Question: I know you can get frame widgets to expand and fill all of the area available to them in their container via these commands: 'frameName.pack(fill = 'both', expand = True)'
What would do the same for a text's font size? Currently my text is an attribute of a label widget. The label widget's parent is 'frameName'.
I guess I could define my own function to call 'labelName.config(fontsize = N)' to update the font size as the frame get's bigger, but I'm not sure how to correlate them.
This is what my program looks like right now:
Each of those blocks is a frame widget. I'd like the text to expand to fill up in some capacity the frame, and respond to resizing of the window as well.
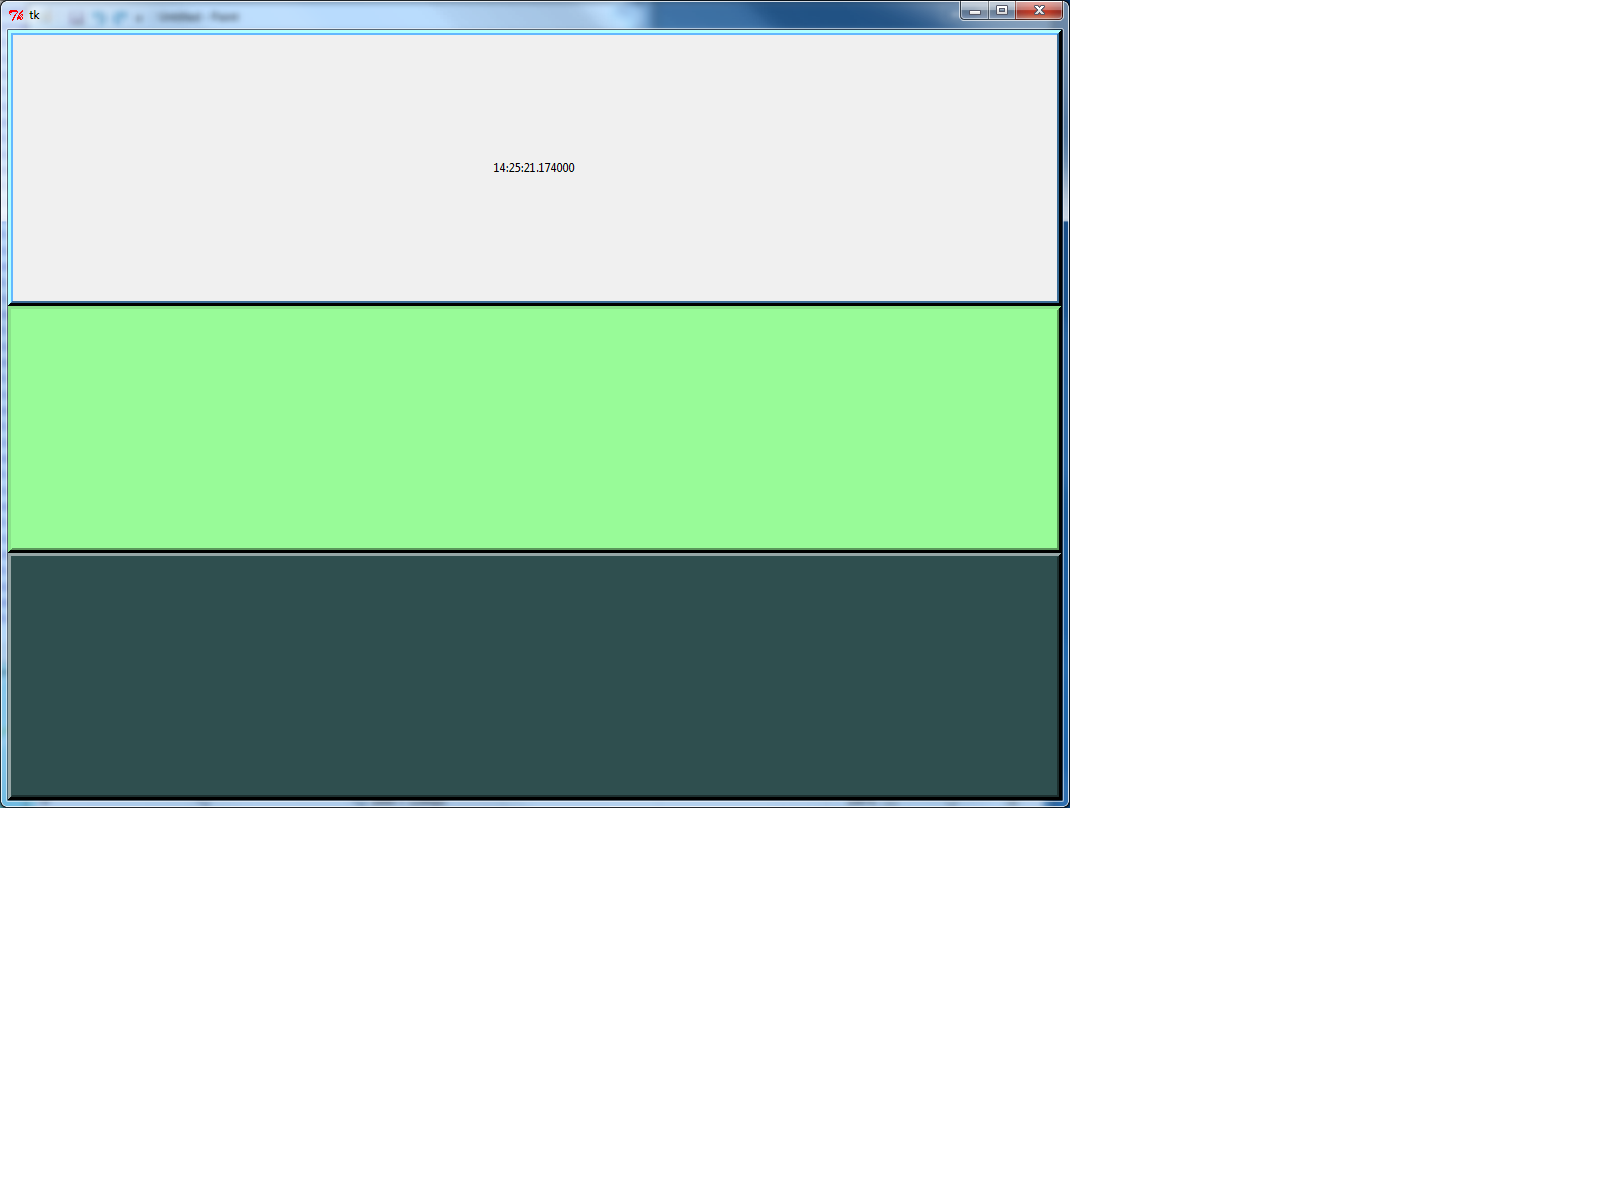
Answer: You can use tkFont.font
When you initialize the label set the font to a variable such as:
'''
self.font = SOME_BASE_FONT
self.labelName.config(font = self.font)
'''
Then you can use:
'''
self.font = tkFont.Font(size = PIXEL_HEIGHT)
'''
This you can scale to the height of the label. You can bind a ''<Configure>'' Event to the widget, and make your callback function adjust the label size.
'''
frameName.bind('<Configure>', self.resize)
def resize(self, event):
self.font = tkFont(size = widget_height)
'''
For more info see the documentation <URL>.